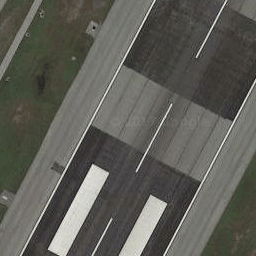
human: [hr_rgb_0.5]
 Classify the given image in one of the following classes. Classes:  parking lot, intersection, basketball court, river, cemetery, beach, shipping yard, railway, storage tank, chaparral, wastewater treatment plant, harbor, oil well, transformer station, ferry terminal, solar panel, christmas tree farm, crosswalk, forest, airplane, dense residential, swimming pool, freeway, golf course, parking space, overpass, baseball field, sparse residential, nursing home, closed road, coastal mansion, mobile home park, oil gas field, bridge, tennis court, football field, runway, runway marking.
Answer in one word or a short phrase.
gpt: runway